Question: I'm trying to center a div vertically in a parent div, where text is present. Here's what I've got:

It looks a little funny because the text seems to be centered properly, but the yellow boxes aren't. This is how I'm doing it:
'''
.btn {
background-color: #ccc;
color: #000;
width: 200px;
border: solid 1px black;
text-align: center;
vertical-align: middle;
display: table-cell;
}
.square {
background-color: #ff0;
width: 20px;
height: 20px;
display: inline-block;
}
.inner {
display: inline-block;
}
<div class="btn">
<div class="square"></div>
<div class="inner">Hello</div>
<div class="square"></div>
</div>
'''
Should my usage of "table-cell" + vertical-align be working? I only care about html5, I'm really just targeting the latest versions of mobile safari, so don't have to worry about older browsers etc.
Here's a js fiddle of this:
<URL>
Thanks
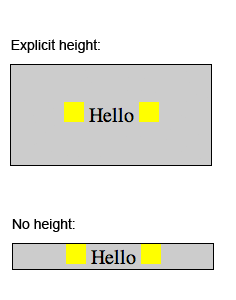
Answer: Set 'vertical-align:top' on the square class. The extra space comes from space reserved for descendant text elements like j, g, y etc. that drop below the line.
<URL>